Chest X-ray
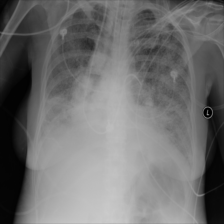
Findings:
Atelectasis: negative
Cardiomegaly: negative
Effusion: negative
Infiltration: negative
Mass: negative
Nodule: negative
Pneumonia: negative
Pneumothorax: negative
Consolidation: negative
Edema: negative
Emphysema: negative
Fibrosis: negative
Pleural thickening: negative
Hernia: negative